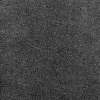
Atmospheric dust classification: dusty